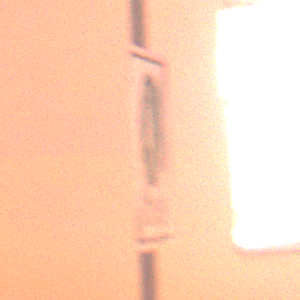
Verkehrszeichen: EndeFussgaengerzone
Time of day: Night
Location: Outdoor (Urban)
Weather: Overcast
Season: Winter
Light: Artificial